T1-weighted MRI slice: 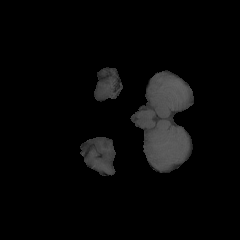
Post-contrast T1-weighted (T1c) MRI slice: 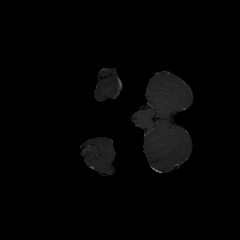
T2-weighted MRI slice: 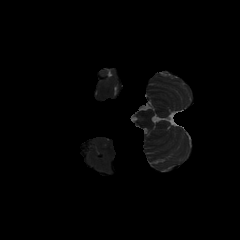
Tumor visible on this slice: no